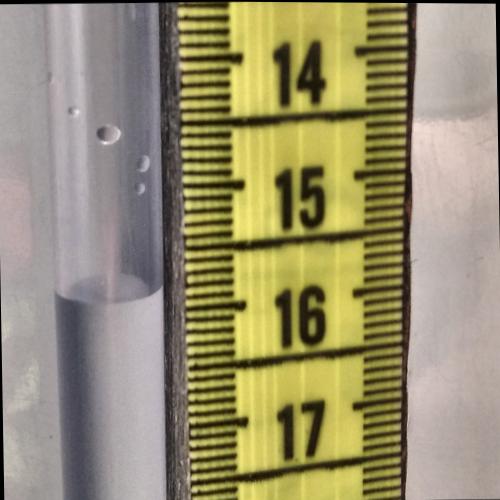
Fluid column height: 15.8 cm